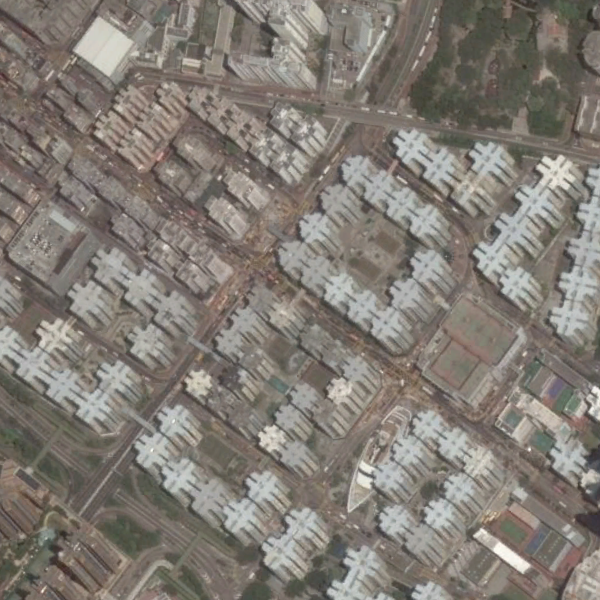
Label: DenseResidential